Question: I'm trying to write a program that loads an excel sheet into a Datagridview (successfully), but when I select a Row to try and load them into my Comboboxes I get this Error Message ("System.ArgumentOutOfRangeException: "Index was out of range. Must be non-negative and less than the size of the collection. Arg_ParamName_Name").
If I delete the If Statement the same Error appears on the first "Items.Add" Line of Code.

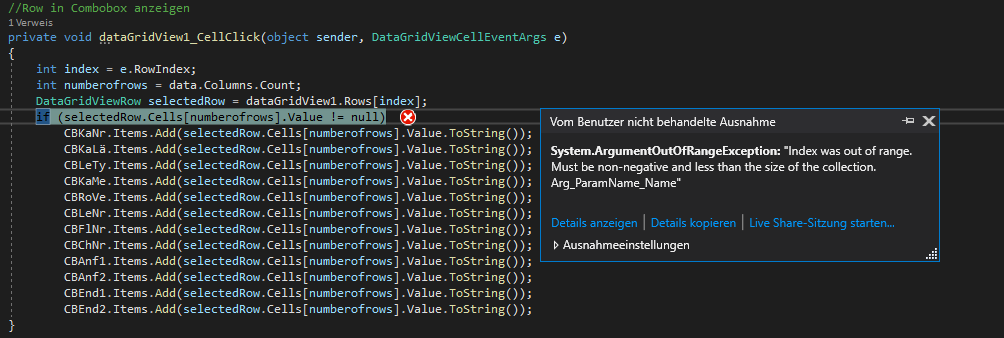
Answer: Array indices start at zero in C#.
This means that
'''
array[array.Length]
'''
is out of range while
'''
array[array.Length - 1]
'''
is not out of range provided that '0 < array.Length'.